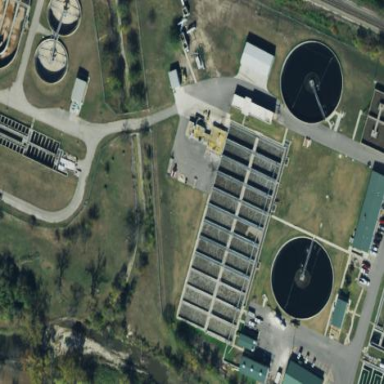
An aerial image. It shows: Wastewater plant.